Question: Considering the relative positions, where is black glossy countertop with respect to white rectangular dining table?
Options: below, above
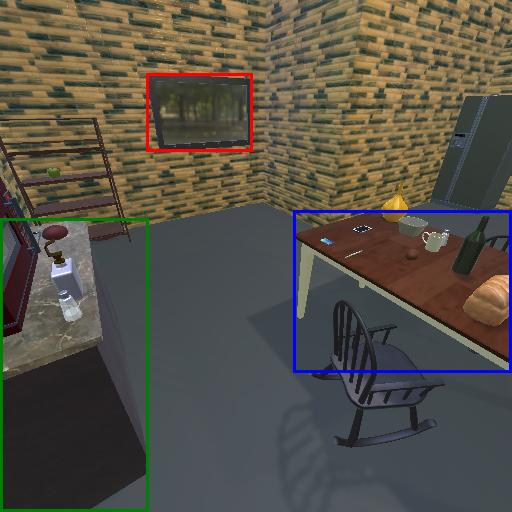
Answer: below